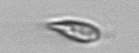
Label: Chrysochromulina